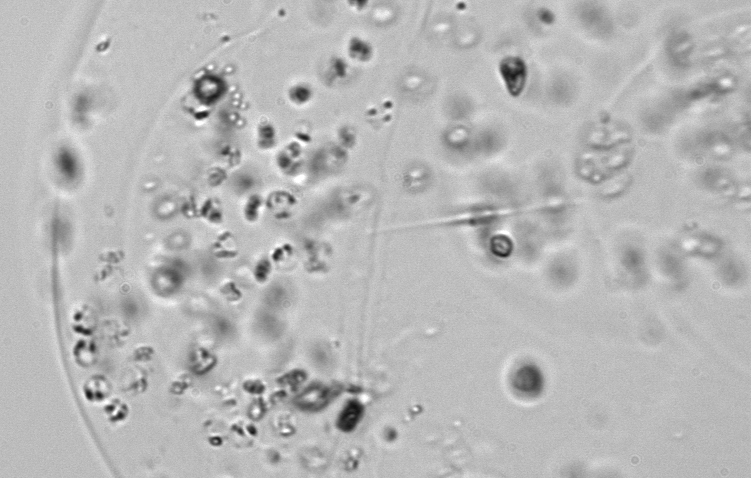
Label: Phaeocystis